Interaction volume radius: 5 \u00c5
Interaction volume height: 15 \u00c5
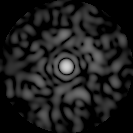
Disorder parameter: 0.8209